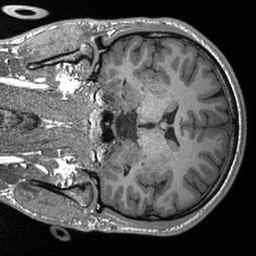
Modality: T1w
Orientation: coronal
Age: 22
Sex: male